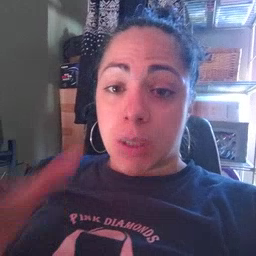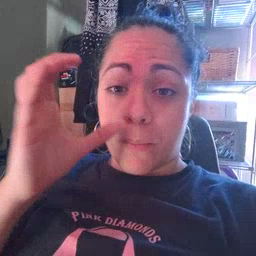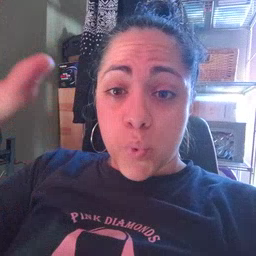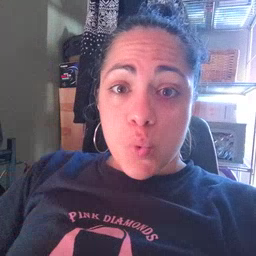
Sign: moon